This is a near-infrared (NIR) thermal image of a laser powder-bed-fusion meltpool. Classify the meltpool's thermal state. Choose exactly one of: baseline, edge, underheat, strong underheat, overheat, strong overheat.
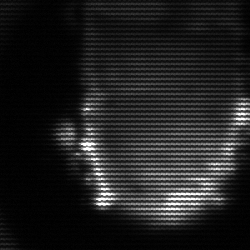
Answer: baseline